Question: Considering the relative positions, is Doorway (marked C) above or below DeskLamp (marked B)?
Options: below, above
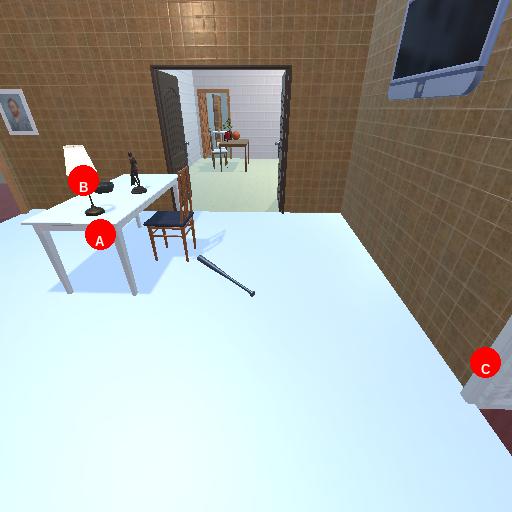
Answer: below